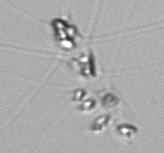
Label: Chaetoceros_didymus_TAG_external_flagellate